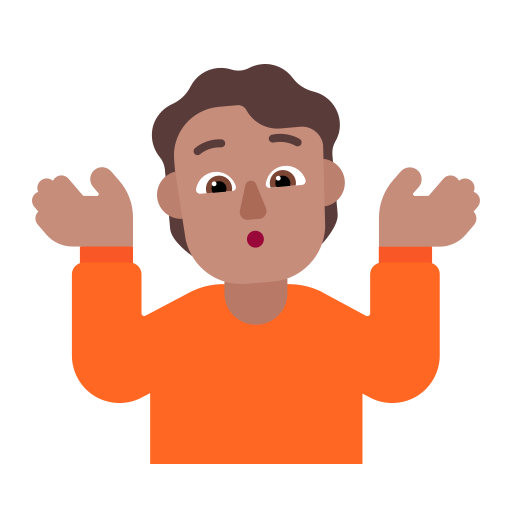
person shrugging flat